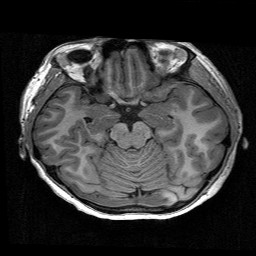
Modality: T1w
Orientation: coronal
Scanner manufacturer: siemens
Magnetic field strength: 3 T
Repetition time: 2.53 s
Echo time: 0.00267 s